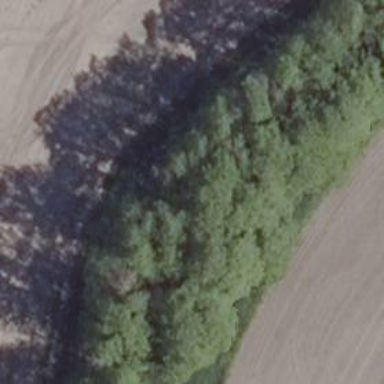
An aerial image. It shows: Row of trees in natural setting.